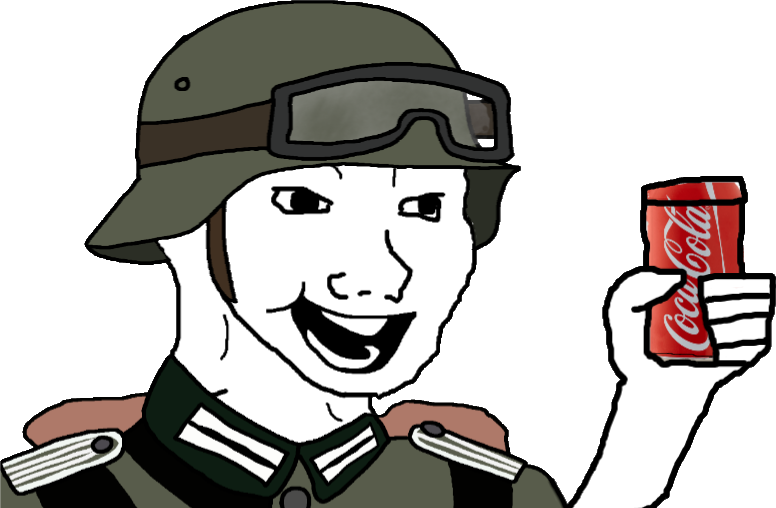
Label: 5_Bloomer